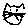
Label: cat